Question: I'm working on an application which was made in Visual Basic 6.0. It was been made 8-10 years ago. There are different images used on the different command buttons. I have made a new image for a new button, but the image is not matched with the other images and I don't want to change all the old images.
I have used Fireworks 8.0, MS Office Picture Manager and MS Paint. However, I have failed to make the image the same as the others. I have attached a screen shot of the application. The new image is highlighted in a red rectangle. I want all the buttons to look the same. The new image looks a little blurry; also, the font is smooth, which it shouldn't be because the others aren't smooth.

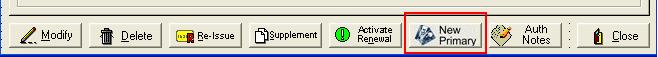
Answer: I have faced similar issue. I have tested the text of the image with some of the fonts and found that MS Sans Serif was matched with font of the other images. I wrote the text in MS-Paint then copied it and paste it with icon in Fireworks 8 and made the background transparent. It worked for me. You can try it. Hope this helps!